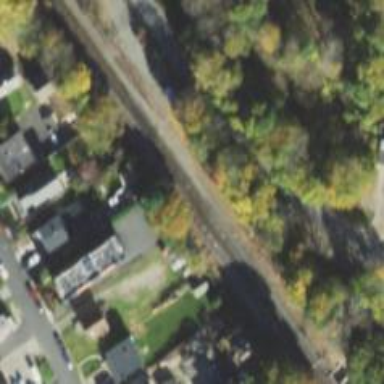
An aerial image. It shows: Disused railway spur line.